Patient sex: M
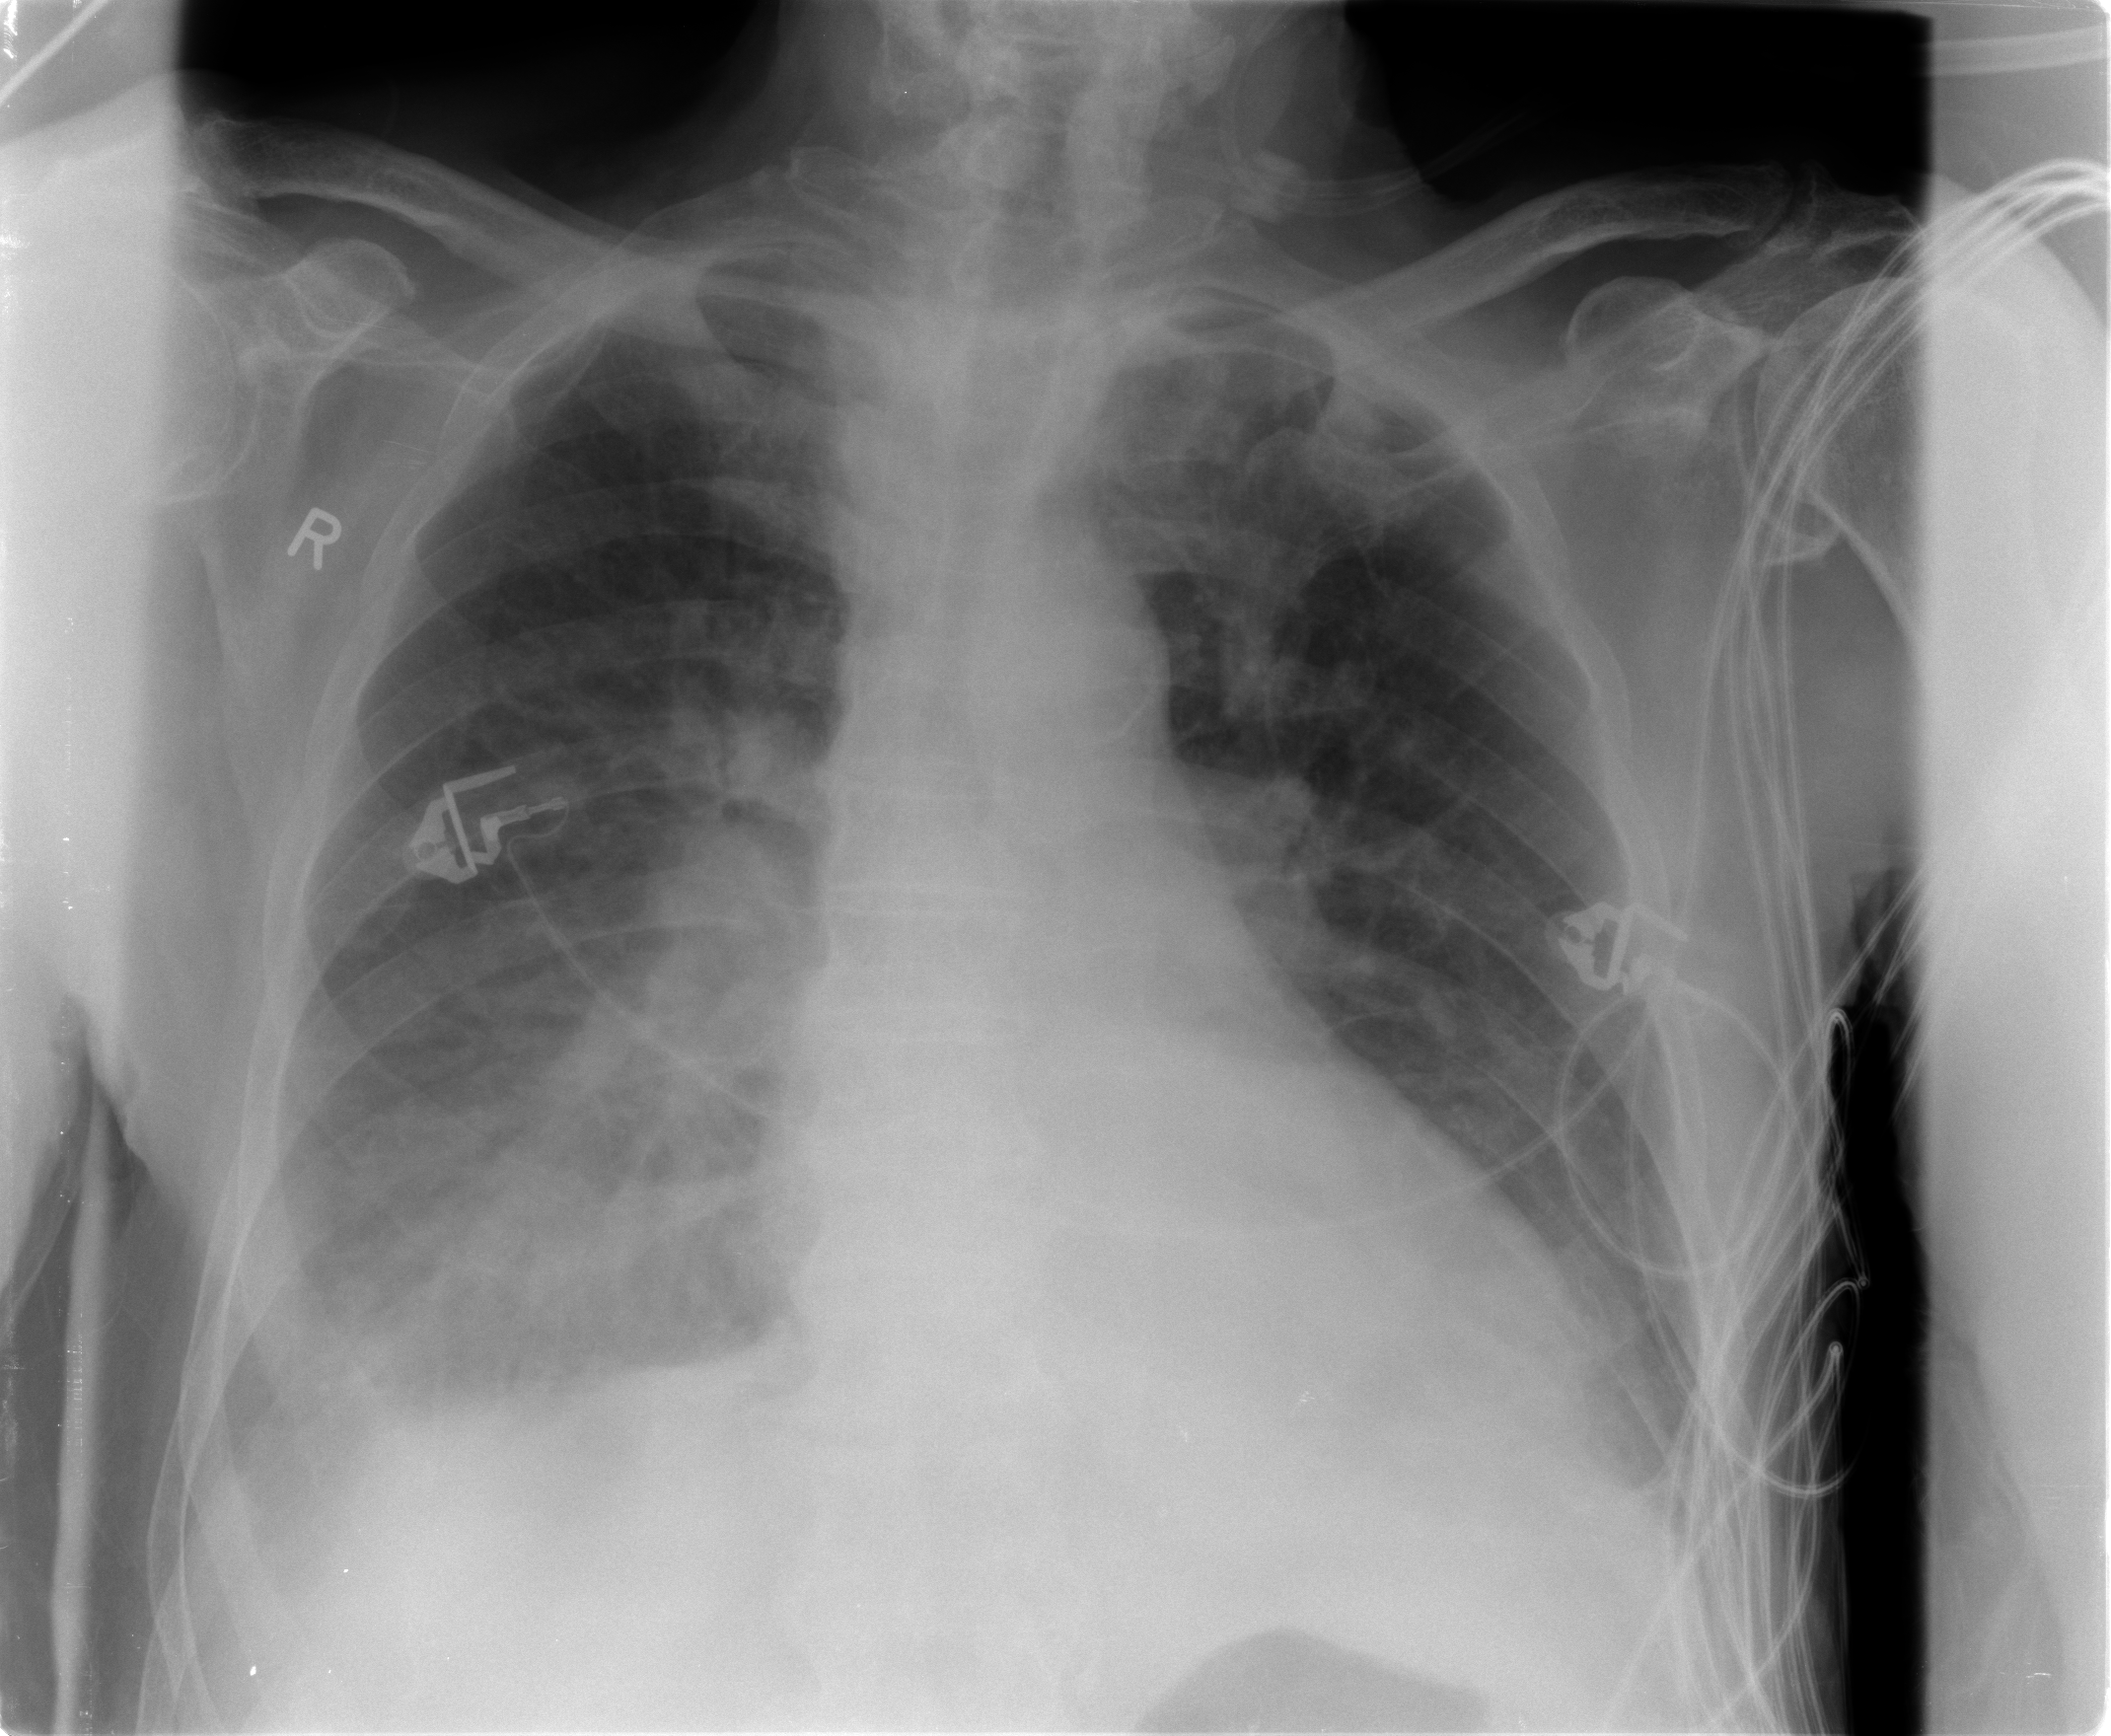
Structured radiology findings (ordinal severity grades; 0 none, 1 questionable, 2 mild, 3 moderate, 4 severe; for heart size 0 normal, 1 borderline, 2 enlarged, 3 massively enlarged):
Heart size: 0
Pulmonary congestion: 2
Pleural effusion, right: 2
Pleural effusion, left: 2
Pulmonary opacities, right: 3
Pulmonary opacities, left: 0
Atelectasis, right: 2
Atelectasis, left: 2